Field crop: maize
Growth stage: 2
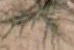
Species: salsola